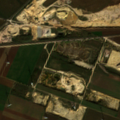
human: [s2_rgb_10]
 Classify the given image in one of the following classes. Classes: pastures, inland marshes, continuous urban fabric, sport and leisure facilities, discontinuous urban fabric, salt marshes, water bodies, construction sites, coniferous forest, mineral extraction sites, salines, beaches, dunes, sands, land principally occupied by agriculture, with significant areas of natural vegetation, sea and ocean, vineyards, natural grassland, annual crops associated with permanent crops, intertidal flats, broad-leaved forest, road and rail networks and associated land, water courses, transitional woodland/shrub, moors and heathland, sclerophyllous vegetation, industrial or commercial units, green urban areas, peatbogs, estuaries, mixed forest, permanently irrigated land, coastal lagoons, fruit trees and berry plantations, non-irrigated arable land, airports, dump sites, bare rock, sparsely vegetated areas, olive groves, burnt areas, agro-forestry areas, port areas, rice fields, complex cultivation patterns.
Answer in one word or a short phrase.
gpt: mineral extraction sites, non-irrigated arable land